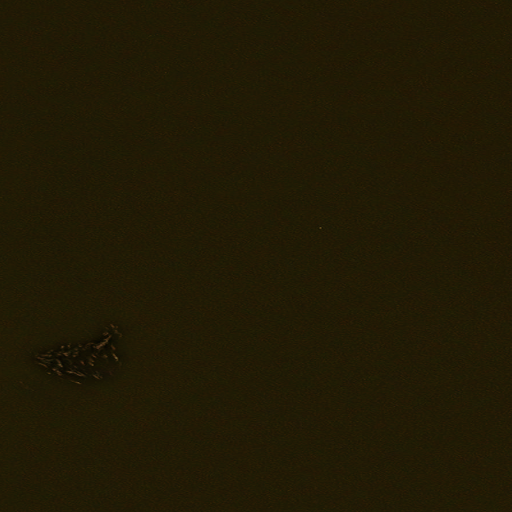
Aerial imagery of bar in Alaska named Beta Rock containing only unknown